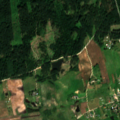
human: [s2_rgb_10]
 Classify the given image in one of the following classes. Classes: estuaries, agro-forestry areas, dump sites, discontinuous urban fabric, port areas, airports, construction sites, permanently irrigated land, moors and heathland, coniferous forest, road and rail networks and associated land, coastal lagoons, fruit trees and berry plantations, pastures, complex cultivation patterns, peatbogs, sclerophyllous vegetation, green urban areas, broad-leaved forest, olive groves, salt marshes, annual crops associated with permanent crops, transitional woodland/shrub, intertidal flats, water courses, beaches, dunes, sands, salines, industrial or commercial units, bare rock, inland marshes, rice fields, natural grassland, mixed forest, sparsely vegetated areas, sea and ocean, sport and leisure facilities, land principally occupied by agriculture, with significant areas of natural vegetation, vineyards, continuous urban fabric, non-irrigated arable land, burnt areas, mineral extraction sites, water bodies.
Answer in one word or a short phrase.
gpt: discontinuous urban fabric, complex cultivation patterns, coniferous forest, mixed forest, transitional woodland/shrub